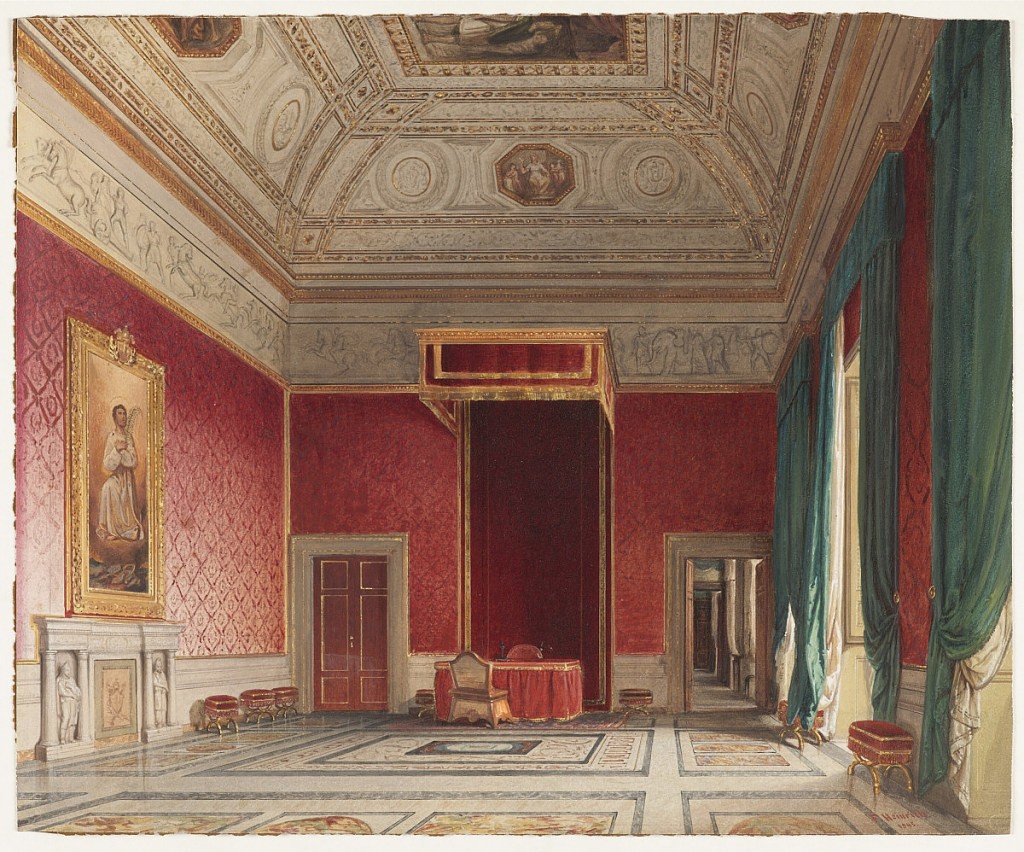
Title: Sala del Thorvaldsen, Rome
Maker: Franz Heinrich, German, 1802–1890
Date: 1845
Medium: Brush and watercolor, white gouache, pen and brown ink, graphite on heavy white paper
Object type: Drawing
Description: The plaster frieze running around the upper walls depicts Thorvaldsen's relief of Alexander the Great's Triumphal Entry into Babylon, commissioned by Napoleon in 1812 for the throne room of the Quirinal Palace in Rome. The coffered ceiling is decorated with carved roundels interspersed with octagonal paintings; in addition, a large painting occupies the center. The walls are hung with crimson brocade and the windows with dark green silk.  A red and gold tester, hung with a red velvet curtain, serves as backdrop to a red-skirted table trimmed with gold braid; a black cross sits on the table. A tall painting of a seated religious figure is placed above a marble chimneypiece. The marble floor is designed in a geometric pattern.